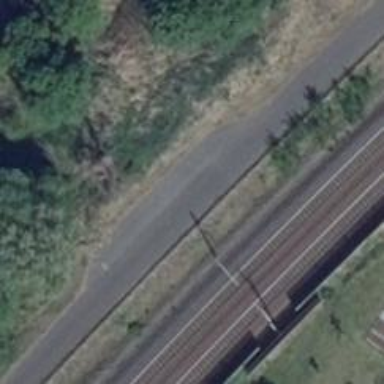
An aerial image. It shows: Passing place on the road.